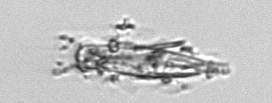
Label: Tintinnina